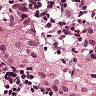
Metastatic tissue present: yes